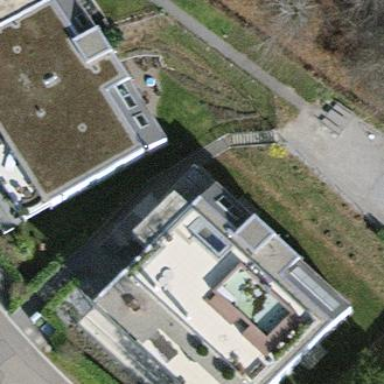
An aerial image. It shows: Detached building.